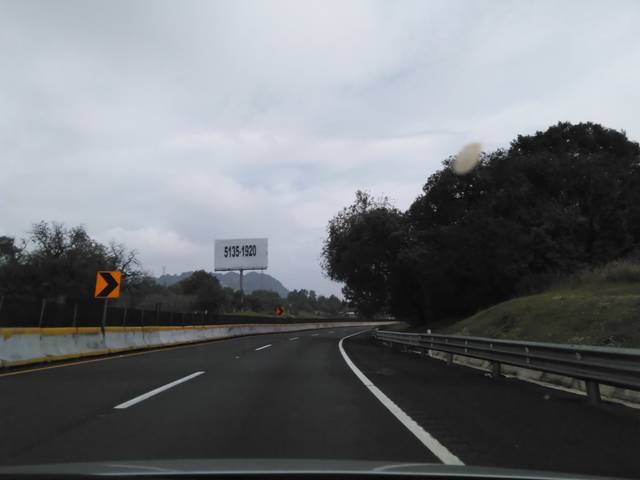
Region: Mexico
Coordinates: 19.193, -99.158